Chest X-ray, PA view. Patient: 45 years old, sex F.
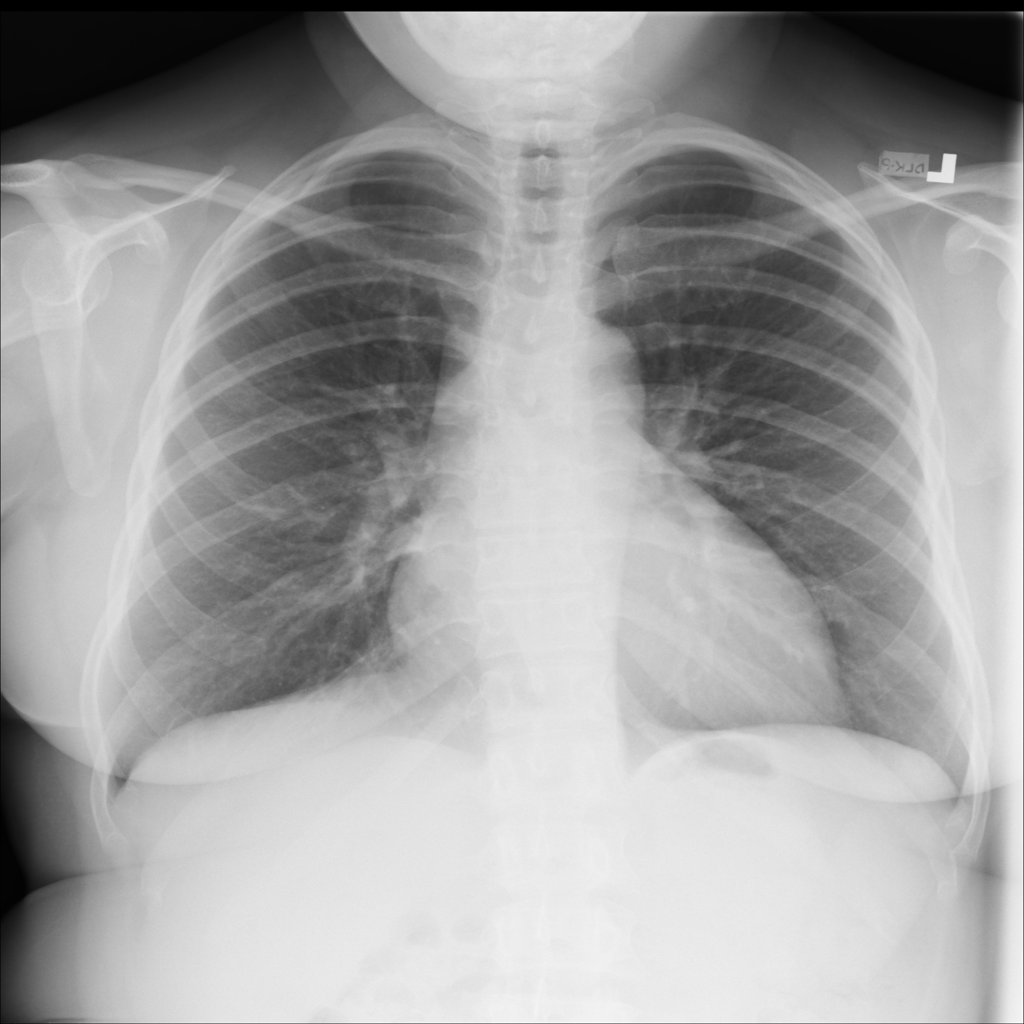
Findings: No Finding